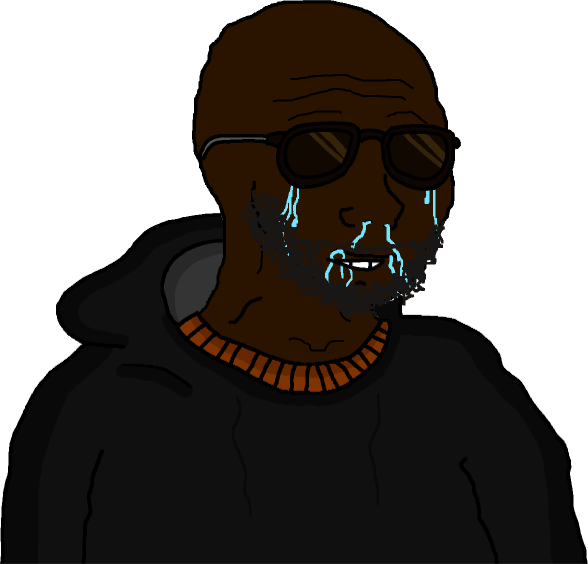
Label: 5_Blackjak